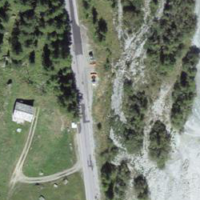
EUNIS habitat code: 55
Species observed at this site:
Marmota marmota